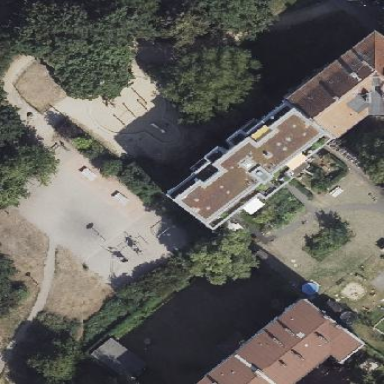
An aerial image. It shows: Apartment building with flat roof.